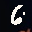
Label: 6